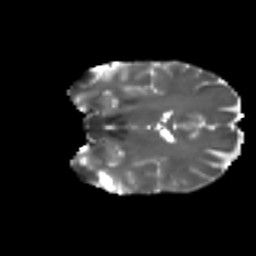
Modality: T2w
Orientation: coronal
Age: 46
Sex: female
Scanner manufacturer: ge
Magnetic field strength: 3 T
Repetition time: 7.8 s
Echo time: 0.0606 s